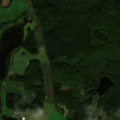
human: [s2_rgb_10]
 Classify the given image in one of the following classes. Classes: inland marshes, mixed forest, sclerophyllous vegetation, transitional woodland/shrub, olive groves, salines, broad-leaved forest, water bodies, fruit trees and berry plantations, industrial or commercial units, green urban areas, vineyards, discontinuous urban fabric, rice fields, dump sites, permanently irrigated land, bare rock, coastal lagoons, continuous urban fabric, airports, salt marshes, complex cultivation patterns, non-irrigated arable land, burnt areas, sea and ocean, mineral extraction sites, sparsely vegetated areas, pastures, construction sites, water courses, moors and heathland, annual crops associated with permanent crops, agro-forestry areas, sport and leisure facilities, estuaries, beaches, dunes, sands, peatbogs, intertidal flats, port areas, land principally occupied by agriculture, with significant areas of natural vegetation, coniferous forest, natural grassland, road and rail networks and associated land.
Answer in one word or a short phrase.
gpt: non-irrigated arable land, land principally occupied by agriculture, with significant areas of natural vegetation, coniferous forest, mixed forest